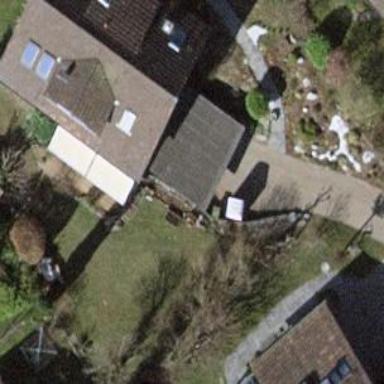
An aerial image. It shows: View of roof of building.